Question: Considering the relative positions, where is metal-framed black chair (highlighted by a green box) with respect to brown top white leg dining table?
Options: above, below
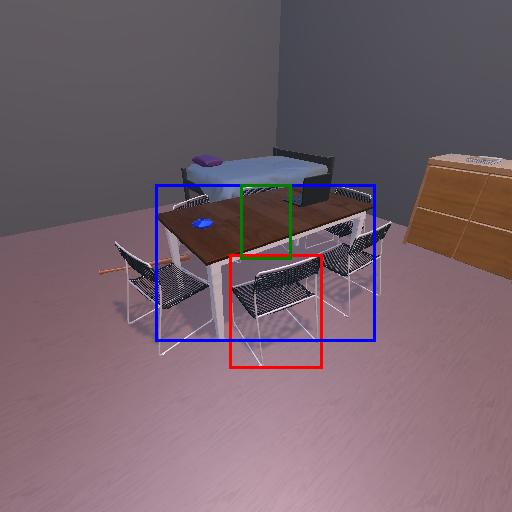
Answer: above